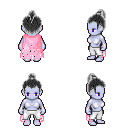
a pixel art fantasy rpg character, female body template, dark elf, purple skin, pink tattered cape, white pants, gray short topknot hairstyle, four views (front, back, left, right), 2x2 character sprite sheet, small pixel art, hard edges, no anti-aliasing